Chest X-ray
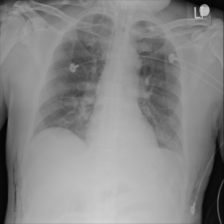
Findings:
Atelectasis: negative
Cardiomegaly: negative
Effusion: negative
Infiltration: negative
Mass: negative
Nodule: negative
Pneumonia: negative
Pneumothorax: negative
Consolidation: negative
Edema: negative
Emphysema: negative
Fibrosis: negative
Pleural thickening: negative
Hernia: negative